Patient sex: M
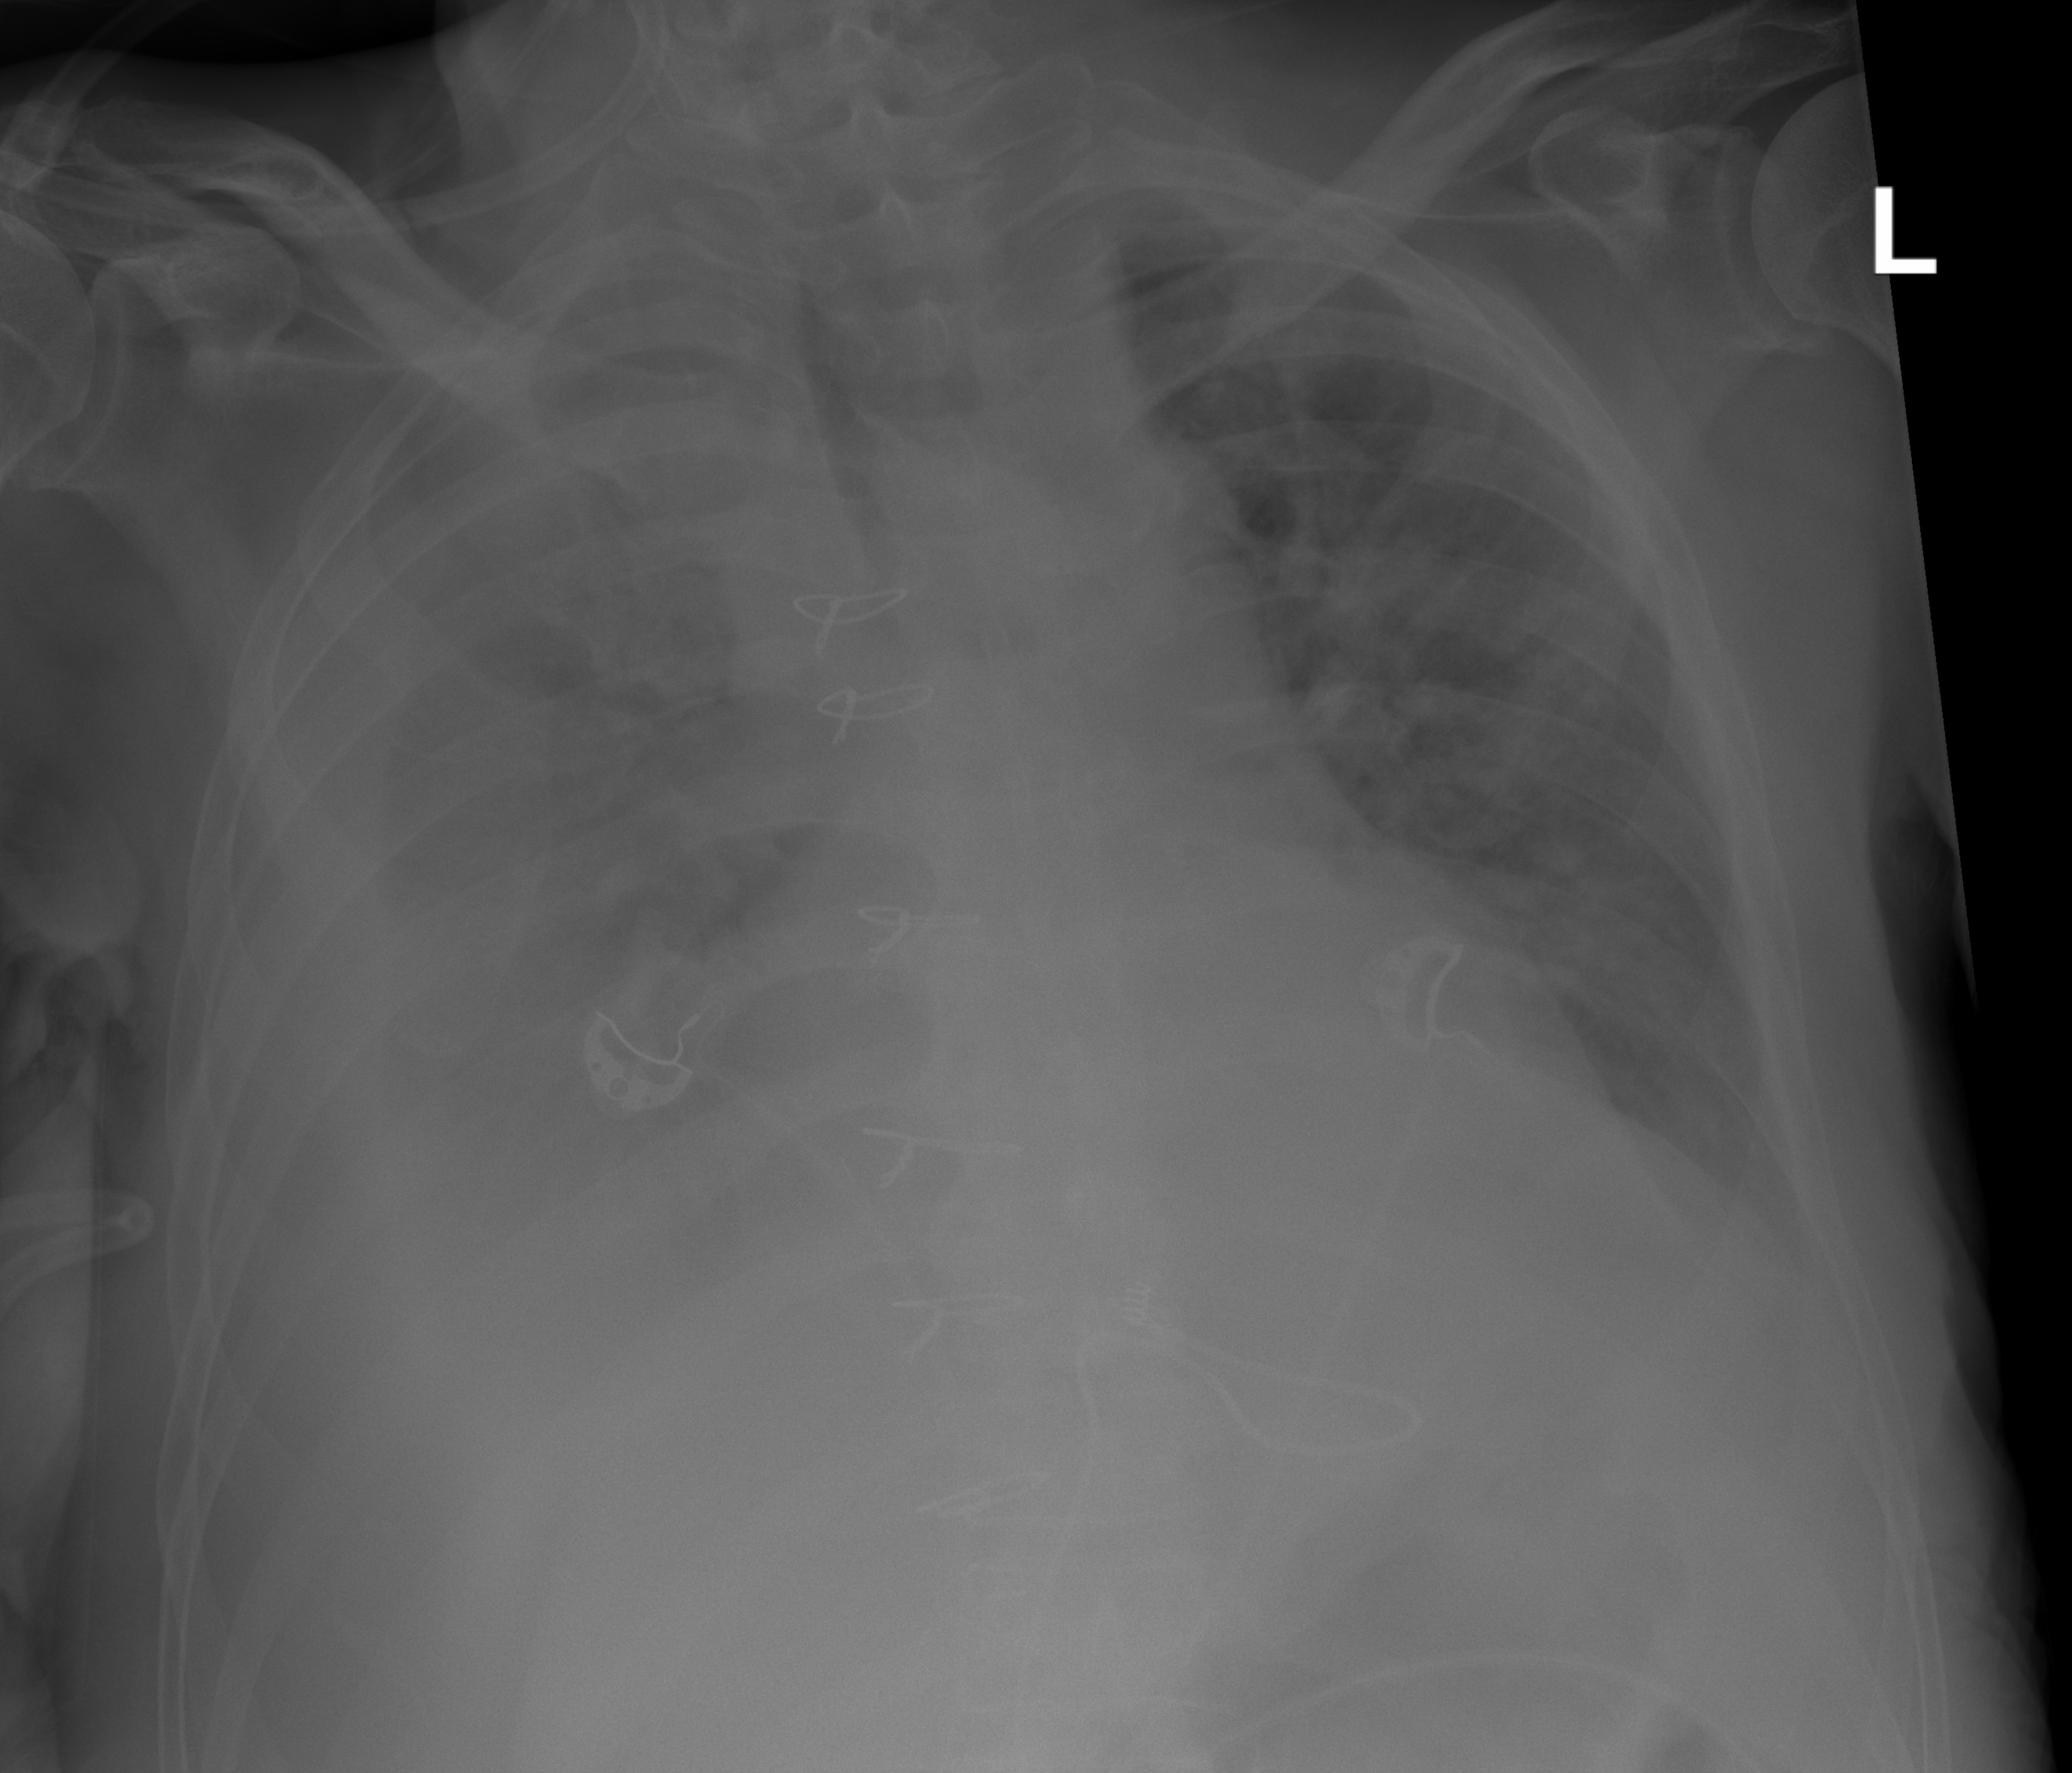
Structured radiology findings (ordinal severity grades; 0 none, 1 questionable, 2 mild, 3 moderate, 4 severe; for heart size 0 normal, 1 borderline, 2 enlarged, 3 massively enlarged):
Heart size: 2
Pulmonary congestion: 2
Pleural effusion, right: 4
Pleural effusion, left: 2
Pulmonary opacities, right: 2
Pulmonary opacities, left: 2
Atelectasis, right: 4
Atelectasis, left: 2